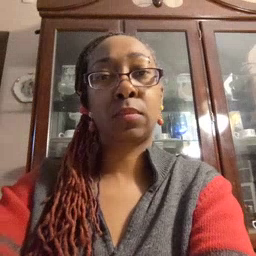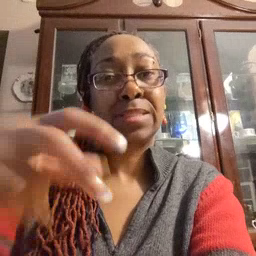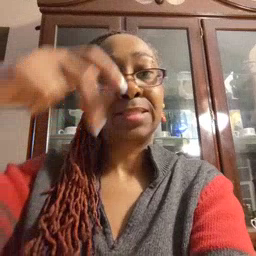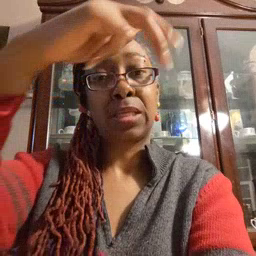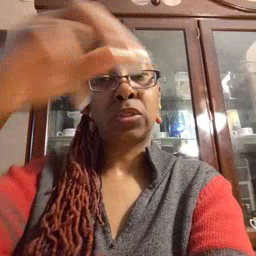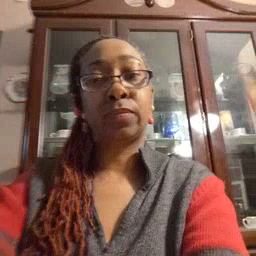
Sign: stairs